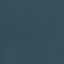
Land use / land cover class: SeaLake